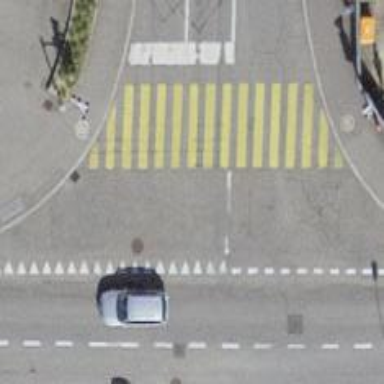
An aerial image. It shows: Crossing with traffic signals.